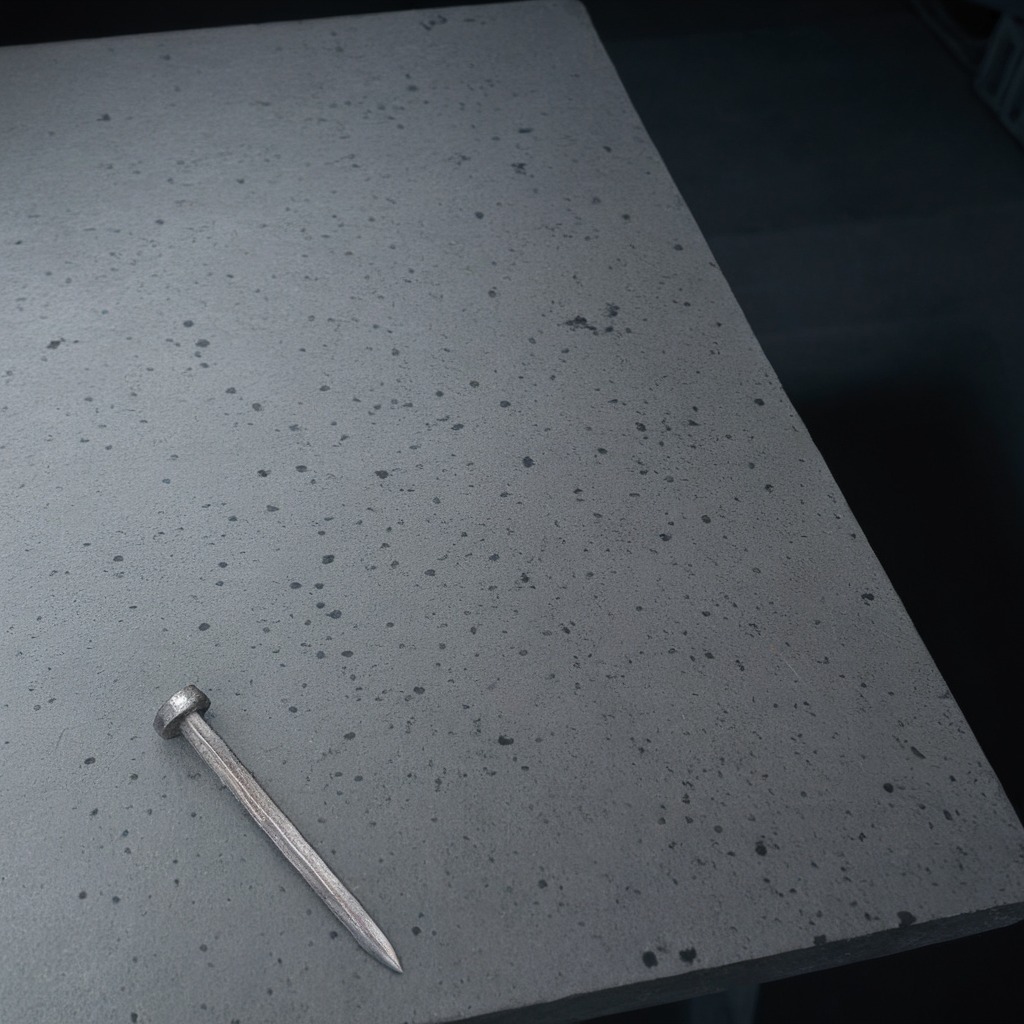
A iron nail is lying on the clean granite table inside a workshop at night.